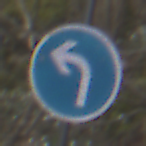
Verkehrszeichen: VorgeschriebeneFahrtrichtungLinks
Umgebung: Outdoor, Nature
Tageszeit: MorningAfternoon
Wetter: PartlyCloudy
Licht: Natural
Jahreszeit: NotSpecified
Kontrast: LowContrast